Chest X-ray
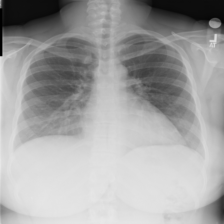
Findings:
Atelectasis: negative
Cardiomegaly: negative
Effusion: negative
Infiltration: negative
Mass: negative
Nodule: negative
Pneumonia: negative
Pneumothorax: negative
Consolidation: negative
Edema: negative
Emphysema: negative
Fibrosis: negative
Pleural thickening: negative
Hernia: negative